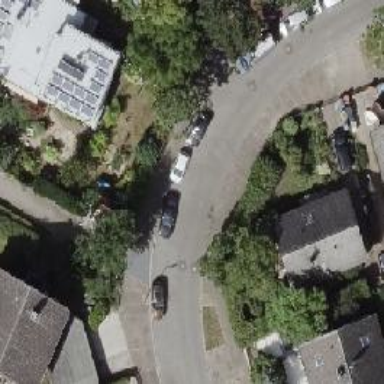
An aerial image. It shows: Residential road with separate sidewalk.